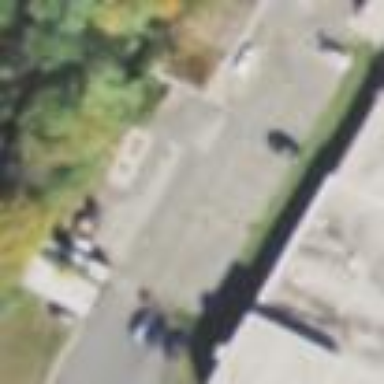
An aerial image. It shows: Parking area with surface.